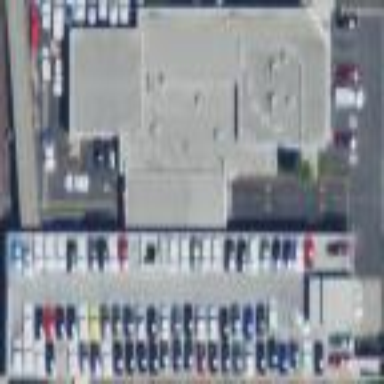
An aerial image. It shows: Commercial building used for car-related activities.